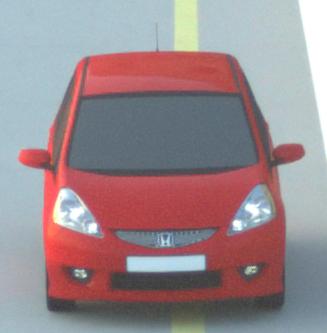
Make: Honda
Model: Jazz 1.2
Detailed model: Jazz (III) (11/08 - 04/11)
Model produced from: 2008/11
Model produced until: 2010/10
Doors: 5
Color: red
Road condition: dry road
Daytime: sunrise or sunset
Contrast: medium contrast